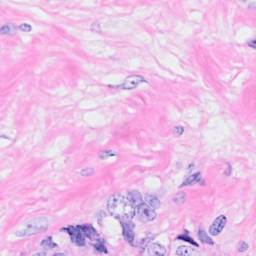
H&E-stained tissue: Breast